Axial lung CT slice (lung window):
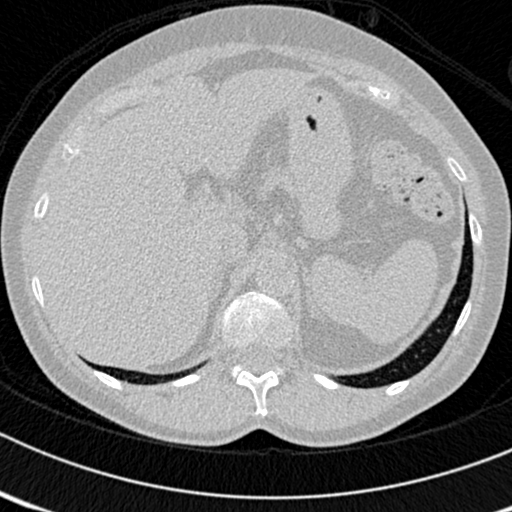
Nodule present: no